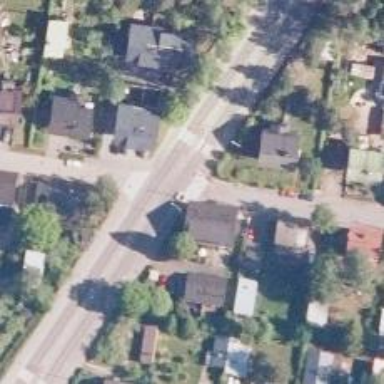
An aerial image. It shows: Crossing road.